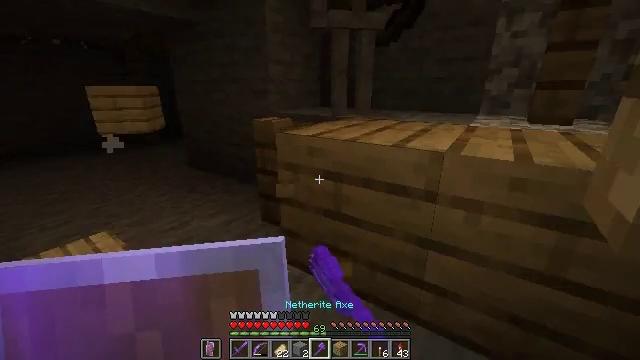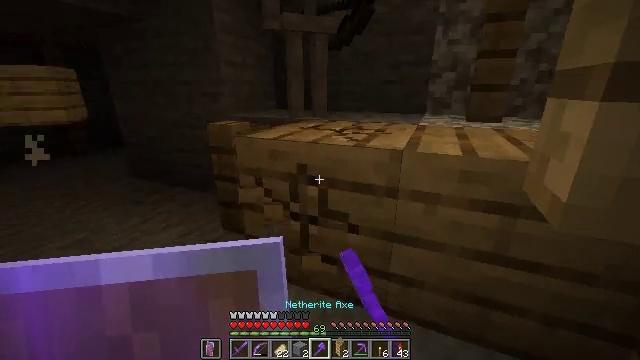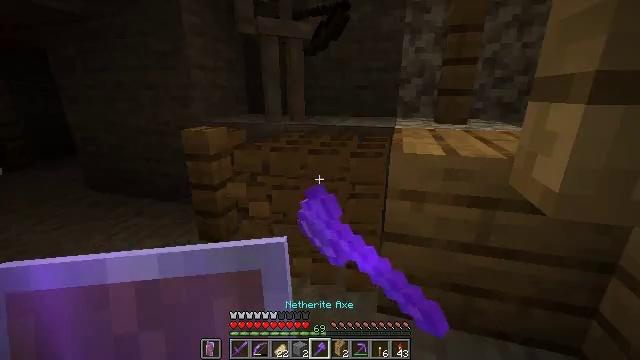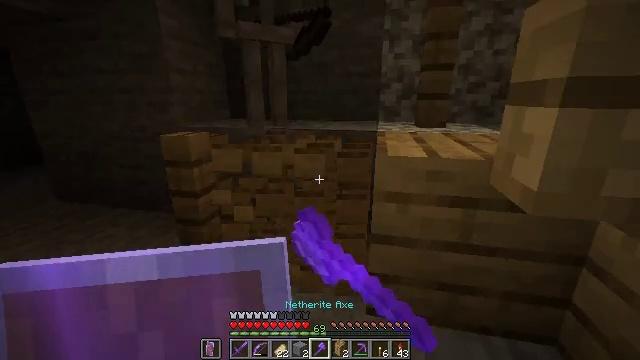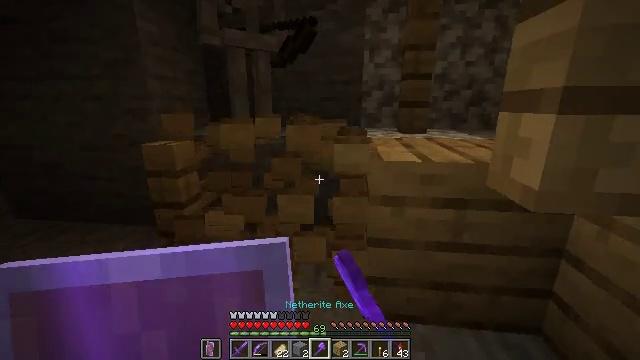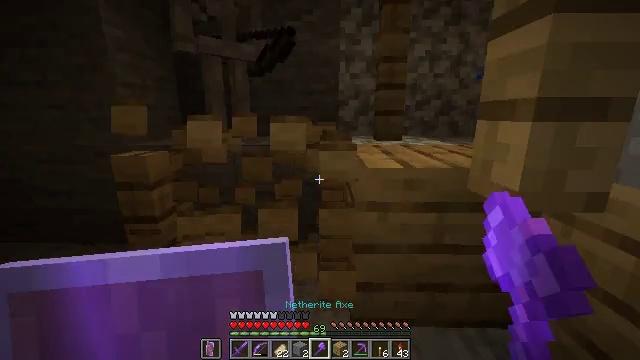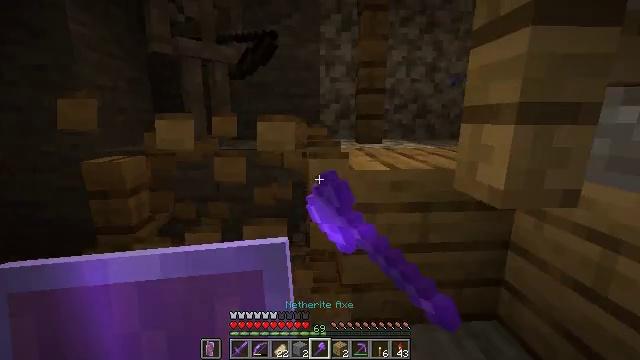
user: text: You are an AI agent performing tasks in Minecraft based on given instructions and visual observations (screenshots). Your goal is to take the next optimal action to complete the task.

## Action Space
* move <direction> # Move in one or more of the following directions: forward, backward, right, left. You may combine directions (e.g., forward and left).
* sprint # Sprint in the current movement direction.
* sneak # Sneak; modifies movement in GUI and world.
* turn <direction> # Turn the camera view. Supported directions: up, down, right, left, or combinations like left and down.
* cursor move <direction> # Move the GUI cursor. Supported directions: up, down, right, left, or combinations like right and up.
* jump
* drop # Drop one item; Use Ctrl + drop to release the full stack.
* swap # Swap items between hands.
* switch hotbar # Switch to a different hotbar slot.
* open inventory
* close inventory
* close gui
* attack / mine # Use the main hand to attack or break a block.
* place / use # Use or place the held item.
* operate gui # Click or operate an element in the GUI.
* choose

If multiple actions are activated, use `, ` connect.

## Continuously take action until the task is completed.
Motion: motion action
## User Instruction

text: Gather some oak planks.
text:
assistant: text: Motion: move left, sneak, turn right, attack / mine
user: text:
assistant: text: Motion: move left, sneak, turn right, attack / mine
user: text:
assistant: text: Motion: move left, sneak, turn right, attack / mine
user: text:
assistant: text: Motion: move left, sneak, turn right and up, attack / mine
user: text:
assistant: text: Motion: move left, sneak, turn right and up, attack / mine
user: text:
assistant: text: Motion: move left, sneak, turn right, attack / mine
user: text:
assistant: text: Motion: sneak, attack / mine